The picture encodes a bearing's raw vibration samples as pixel intensities in a 2-D grid. Determine the bearing's health state. Answer with exactly one of: normal, inner_race, outer_race, ball.
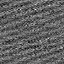
Answer: normal